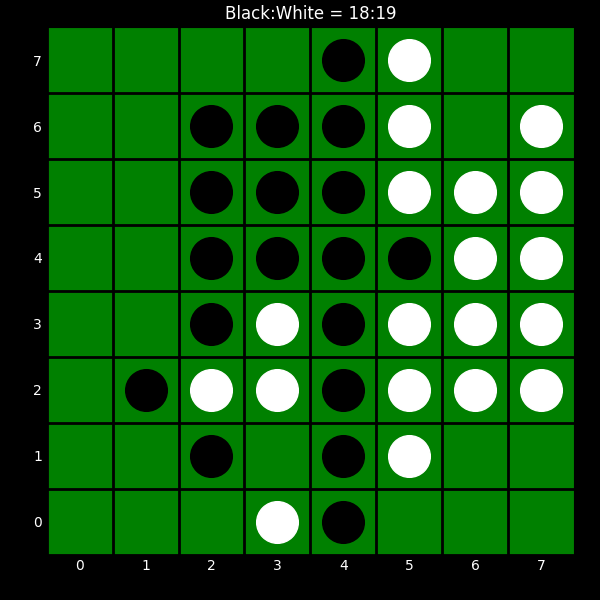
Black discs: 18
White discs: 19